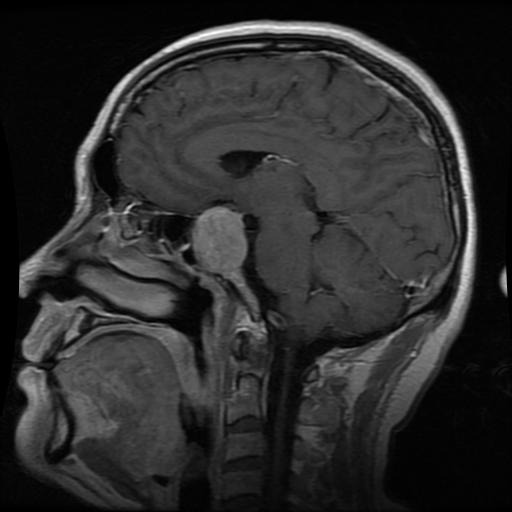
Label: pituitary